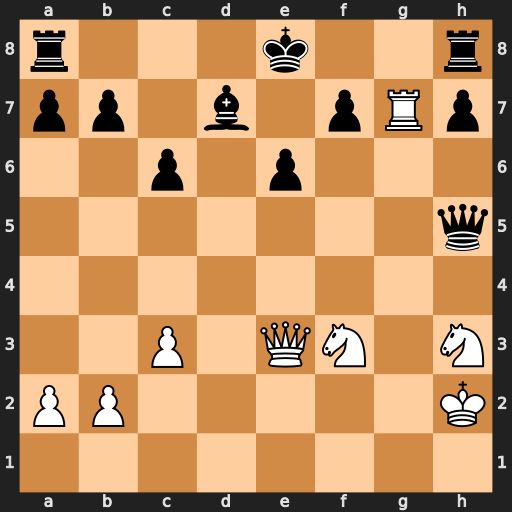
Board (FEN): r3k2r/pp1b1pRp/2p1p3/7q/8/2P1QN1N/PP5K/8
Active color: w
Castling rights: kq
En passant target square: -
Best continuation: Rg5 Qh6 Rg8+ Rxg8 Qxh6